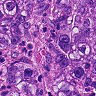
Metastatic tissue present: yes